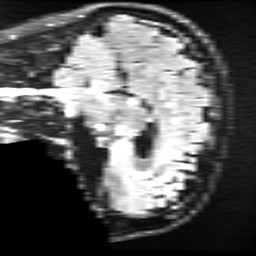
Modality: FLAIR
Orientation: sagittal
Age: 26
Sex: male
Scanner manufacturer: ge
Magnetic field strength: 3 T
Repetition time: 11 s
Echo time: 0.1497 s